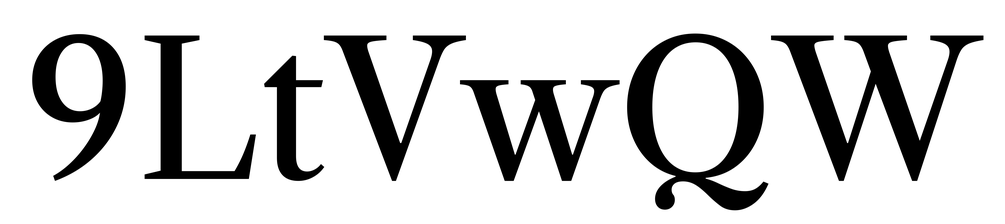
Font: LibreCaslonText_Regular